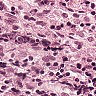
Metastatic tissue present: no